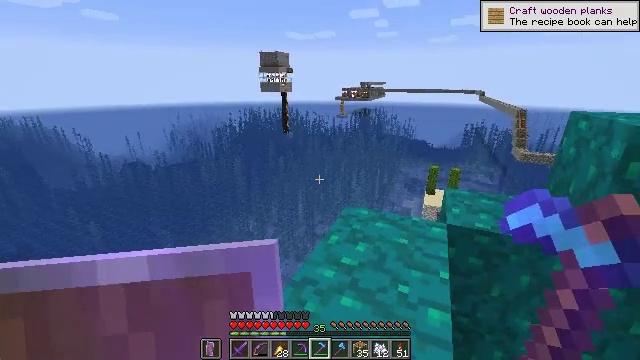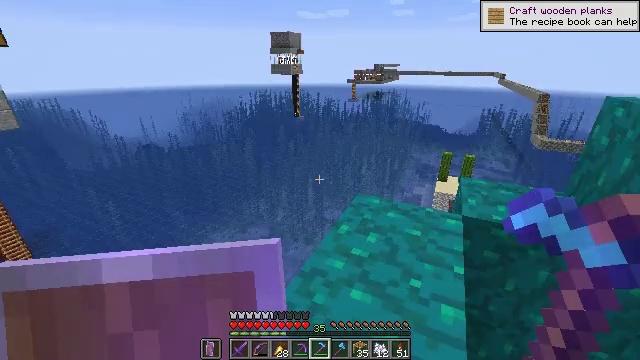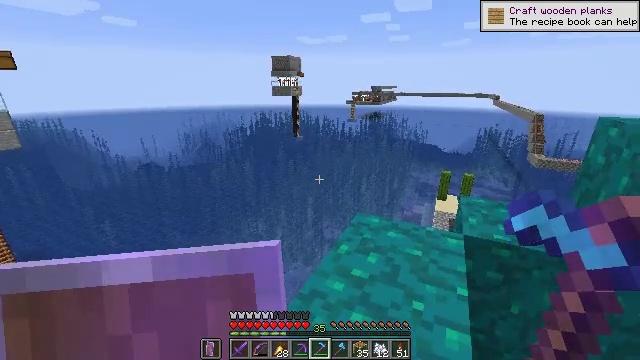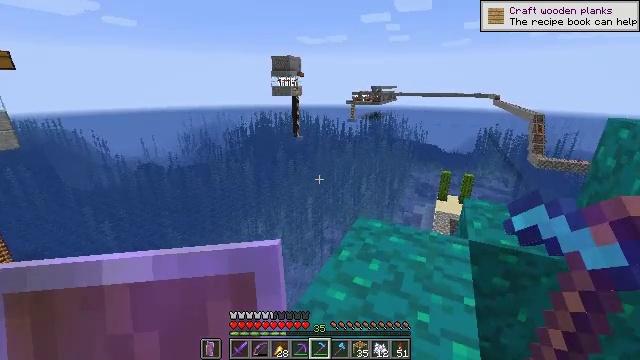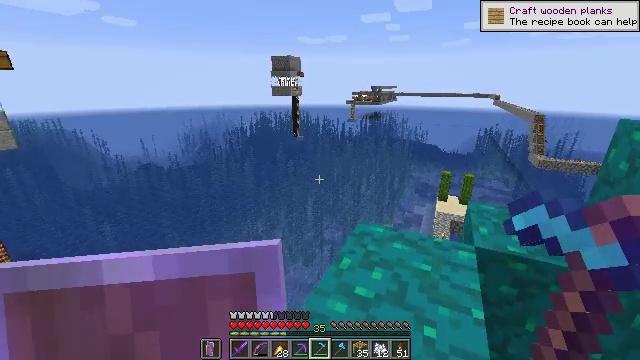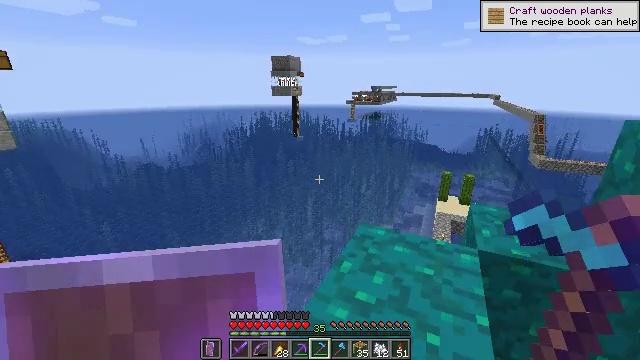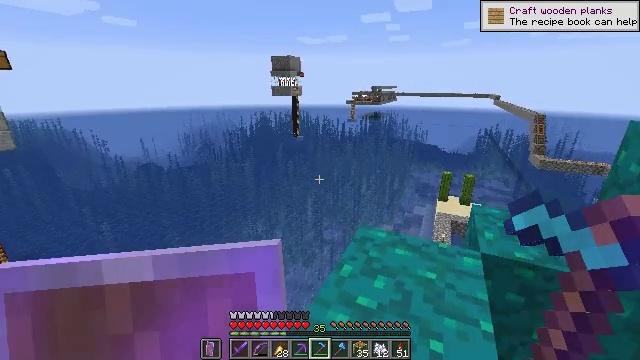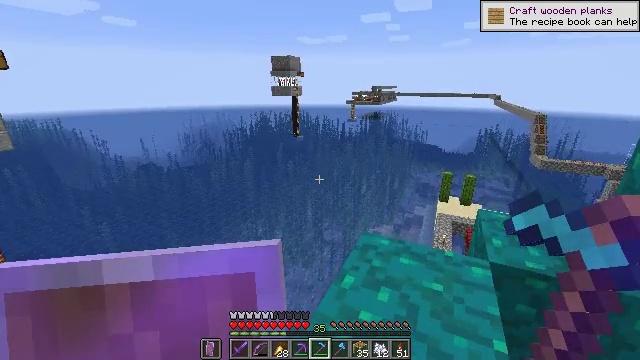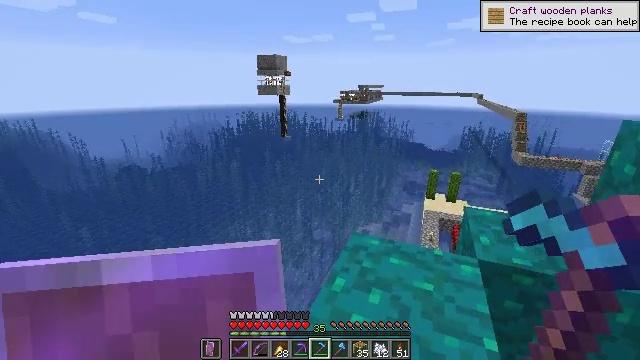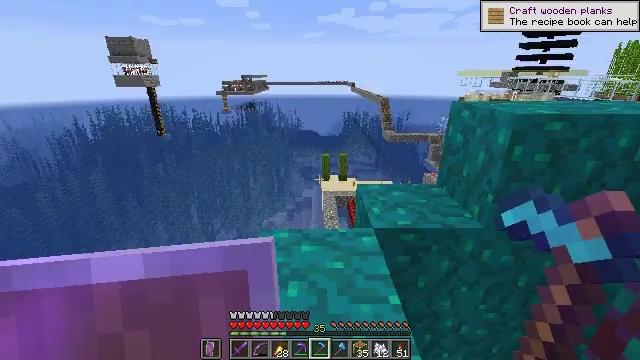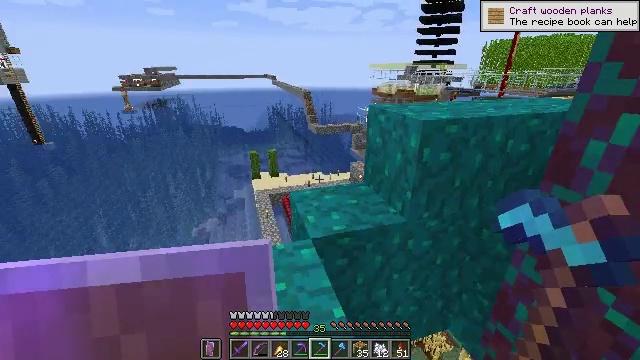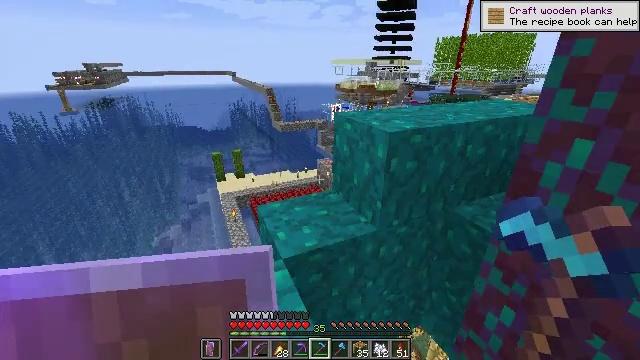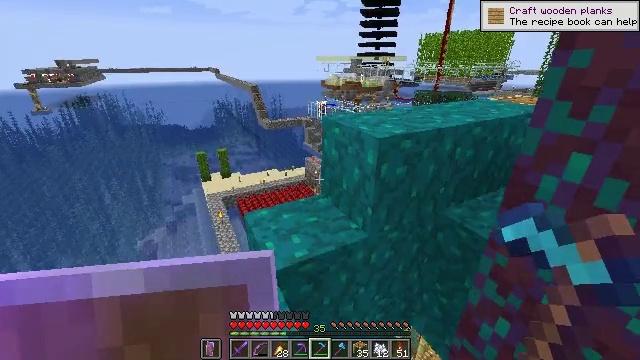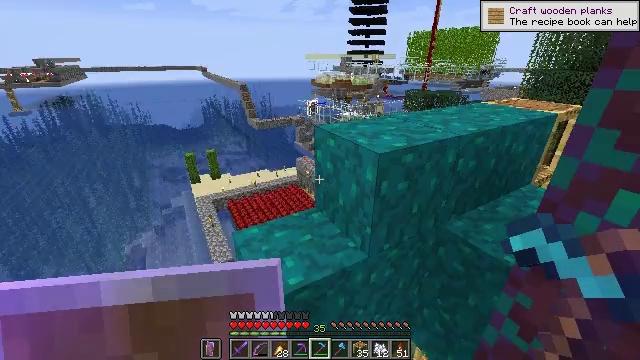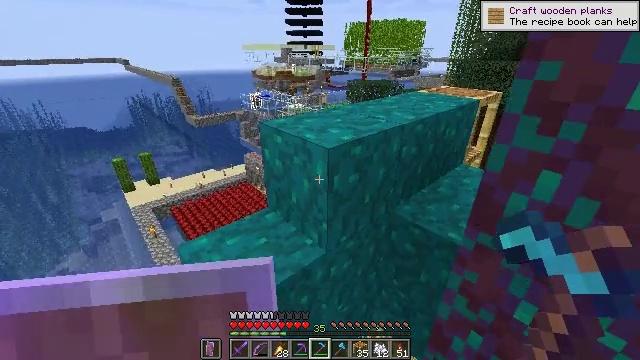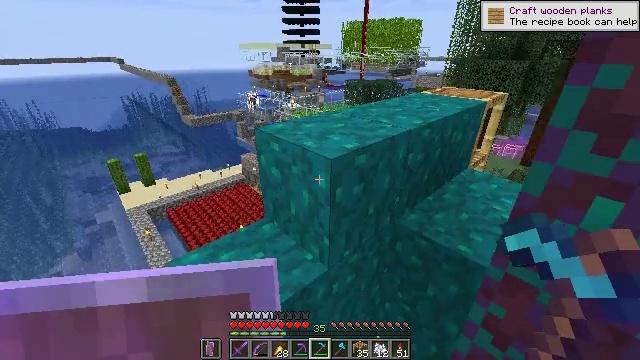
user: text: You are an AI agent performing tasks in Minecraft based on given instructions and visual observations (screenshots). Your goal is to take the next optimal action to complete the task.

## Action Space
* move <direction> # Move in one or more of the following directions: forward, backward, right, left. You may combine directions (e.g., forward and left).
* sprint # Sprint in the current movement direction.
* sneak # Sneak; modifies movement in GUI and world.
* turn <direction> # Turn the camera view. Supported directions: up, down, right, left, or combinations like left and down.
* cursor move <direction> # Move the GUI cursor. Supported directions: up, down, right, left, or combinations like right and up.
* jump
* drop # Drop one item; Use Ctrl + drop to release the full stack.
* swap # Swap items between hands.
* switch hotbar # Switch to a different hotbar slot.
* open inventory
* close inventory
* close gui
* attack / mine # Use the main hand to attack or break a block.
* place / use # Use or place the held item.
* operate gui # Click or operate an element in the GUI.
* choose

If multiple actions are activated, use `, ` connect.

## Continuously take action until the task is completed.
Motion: motion action
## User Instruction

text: Harvest the warped wart block in the Nether.
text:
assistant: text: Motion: move forward, sneak, turn left and down
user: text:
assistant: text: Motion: move forward, sneak, turn up
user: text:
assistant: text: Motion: move forward, sneak
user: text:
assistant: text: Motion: move forward, sneak
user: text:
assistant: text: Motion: move forward, sneak
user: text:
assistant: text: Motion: move forward, sneak
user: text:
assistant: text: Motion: move forward, sneak
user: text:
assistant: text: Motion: move forward, sneak, turn right
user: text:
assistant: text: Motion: move forward, turn right and down
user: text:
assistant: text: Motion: move forward, turn right and down
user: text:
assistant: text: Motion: move forward, turn right
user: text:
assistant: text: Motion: move forward, turn right
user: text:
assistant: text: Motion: move forward, turn right
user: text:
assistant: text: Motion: move forward, sneak, turn right and down
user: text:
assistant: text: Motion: move forward, sneak
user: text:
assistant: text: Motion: move forward, sneak
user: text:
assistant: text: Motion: move forward, sneak
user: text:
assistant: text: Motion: move forward, sneak, turn left
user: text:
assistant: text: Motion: move forward, sneak, turn left
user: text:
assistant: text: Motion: move forward, sneak
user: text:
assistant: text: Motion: move forward, sneak
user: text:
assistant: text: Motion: move forward, sneak, turn right
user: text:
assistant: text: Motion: move forward, sneak, turn right
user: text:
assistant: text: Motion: move forward, sneak
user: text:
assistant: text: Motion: move forward, sneak
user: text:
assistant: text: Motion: move forward, sneak, turn left
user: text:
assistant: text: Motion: move forward, sneak, turn left
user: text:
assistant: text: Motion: move forward, sneak
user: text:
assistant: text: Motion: move forward, sneak
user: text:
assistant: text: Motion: move forward, sneak